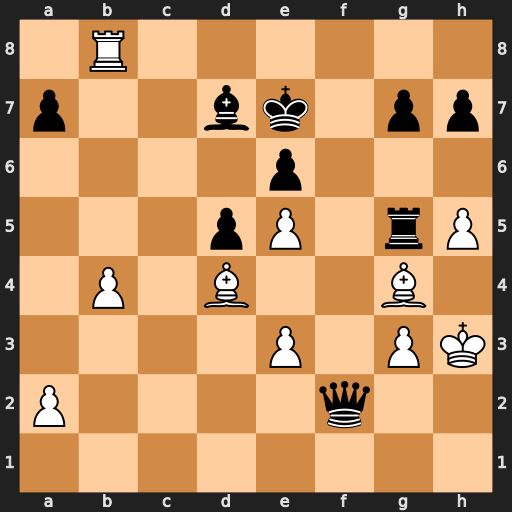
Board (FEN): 1R6/p2bk1pp/4p3/3pP1rP/1P1B2B1/4P1PK/P4q2/8
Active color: w
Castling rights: -
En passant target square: -
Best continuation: Bc5+ Kf7 Rf8#